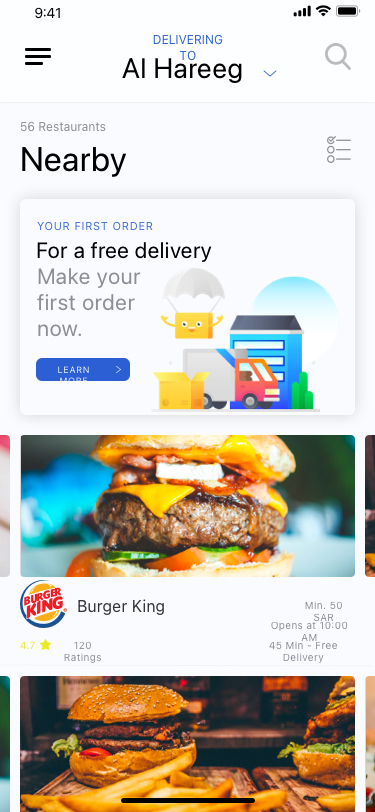
Text in this UI design:
Your first order
Make your
first order
now.
For a free delivery
Learn More
Opens at 10:00 AM
Min. 50 SAR
45 Min - Free Delivery
120 Ratings
4.7
Burger King
Nearby
56 Restaurants
Al Hareeg
Delivering to